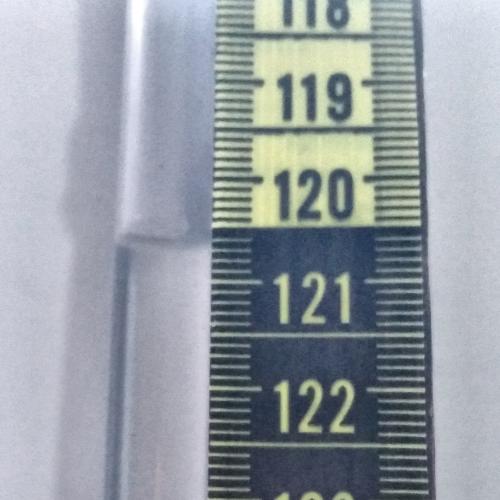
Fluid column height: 120.7 cm